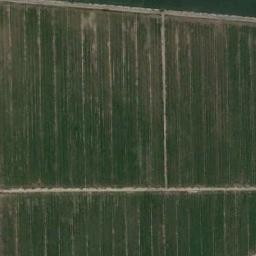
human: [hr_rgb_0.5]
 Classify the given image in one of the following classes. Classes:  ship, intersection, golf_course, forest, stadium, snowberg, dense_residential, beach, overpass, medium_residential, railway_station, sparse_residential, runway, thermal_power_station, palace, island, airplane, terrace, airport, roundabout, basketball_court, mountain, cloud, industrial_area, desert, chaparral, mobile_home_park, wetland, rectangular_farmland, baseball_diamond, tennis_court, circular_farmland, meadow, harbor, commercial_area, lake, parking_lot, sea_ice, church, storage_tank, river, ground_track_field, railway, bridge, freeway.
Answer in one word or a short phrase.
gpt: rectangular_farmland